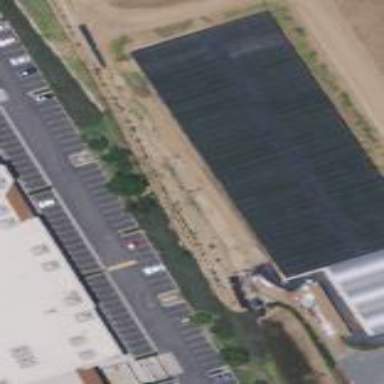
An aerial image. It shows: Plant nursery.